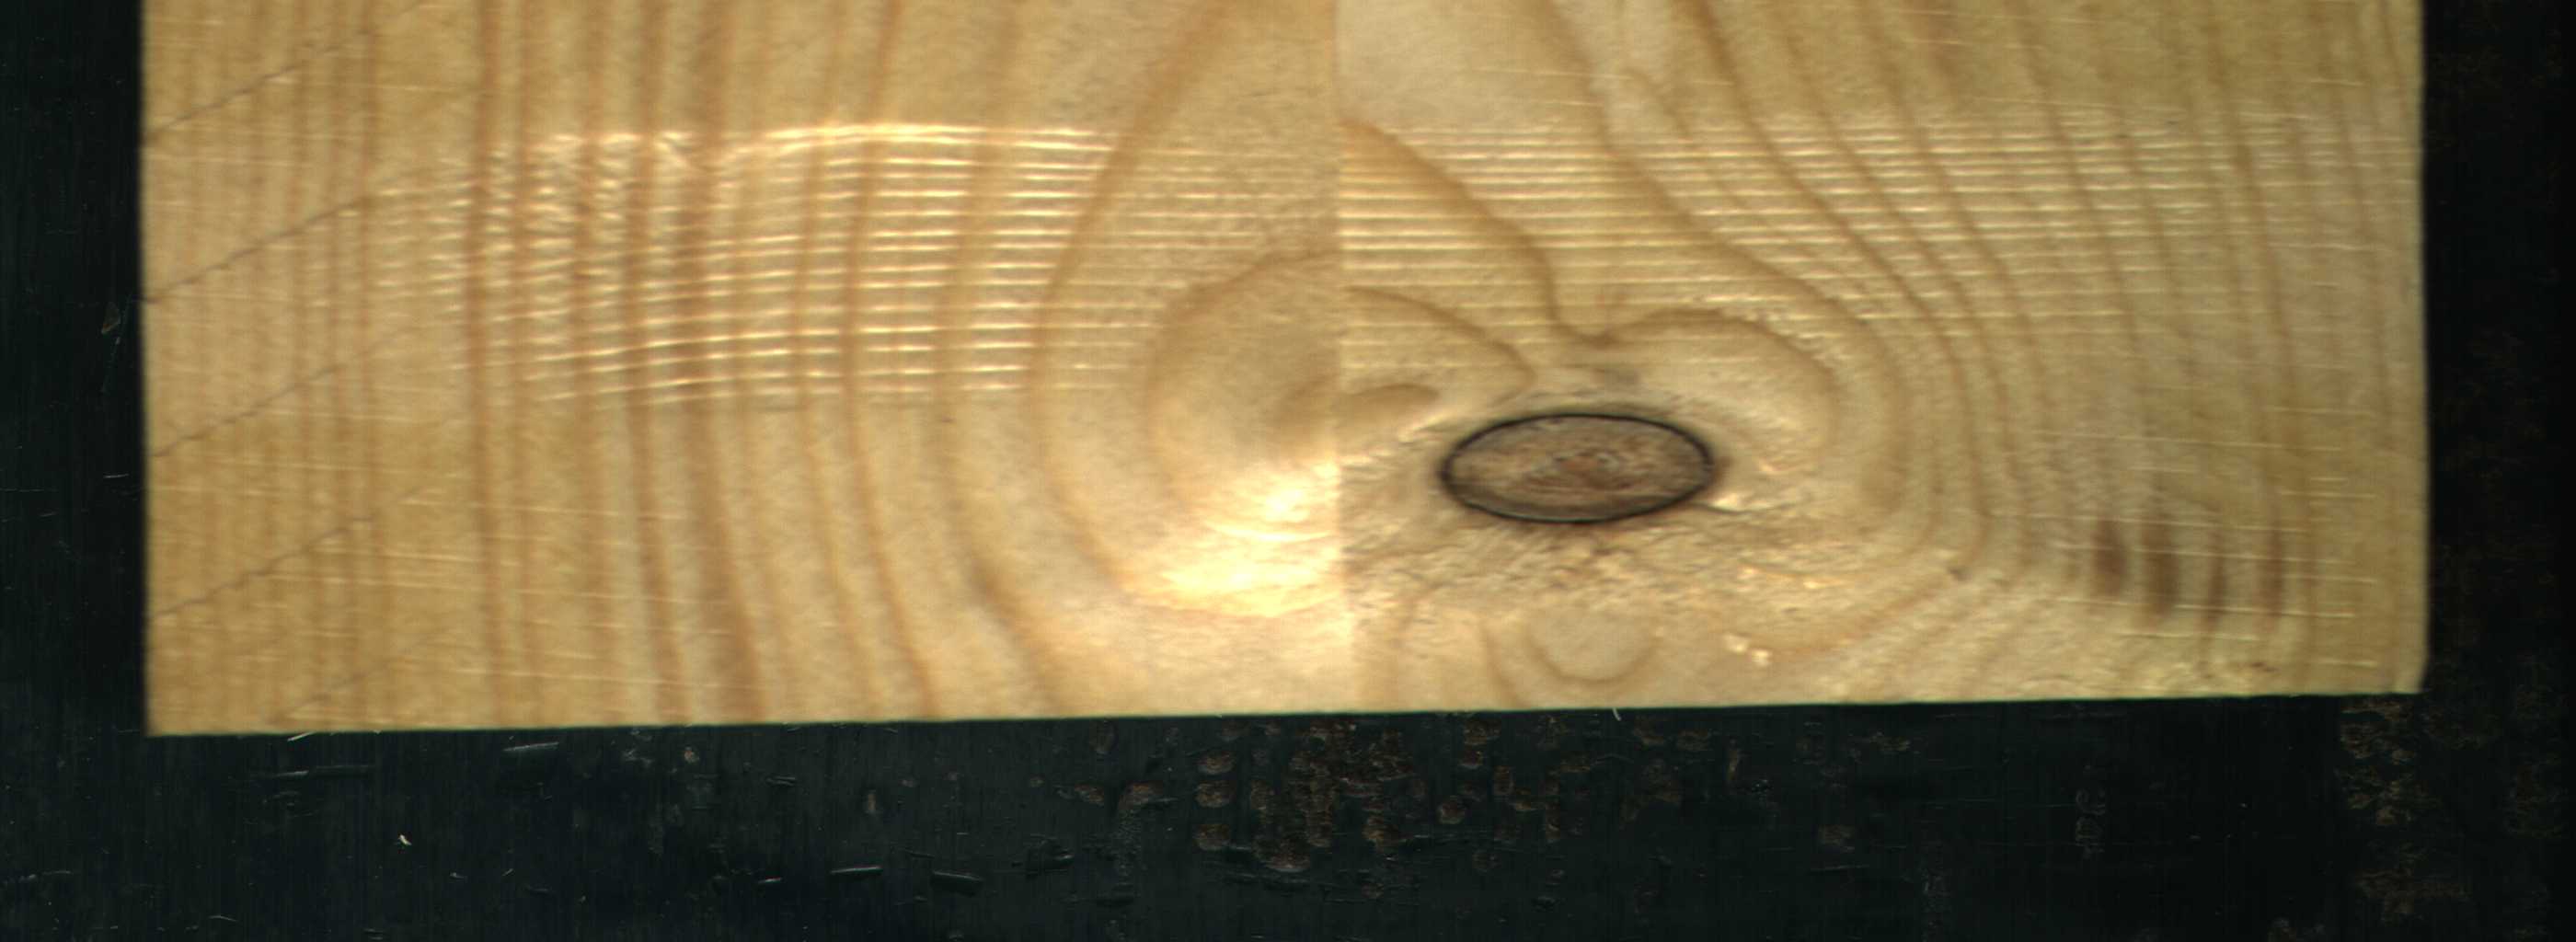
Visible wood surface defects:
Dead_Knot